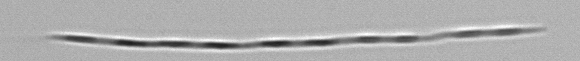
Label: Pseudo-nitzschia